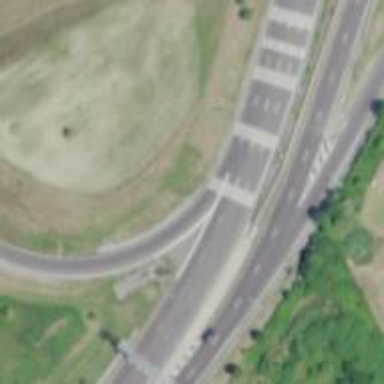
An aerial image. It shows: Trunk link highway with asphalt surface.